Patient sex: M
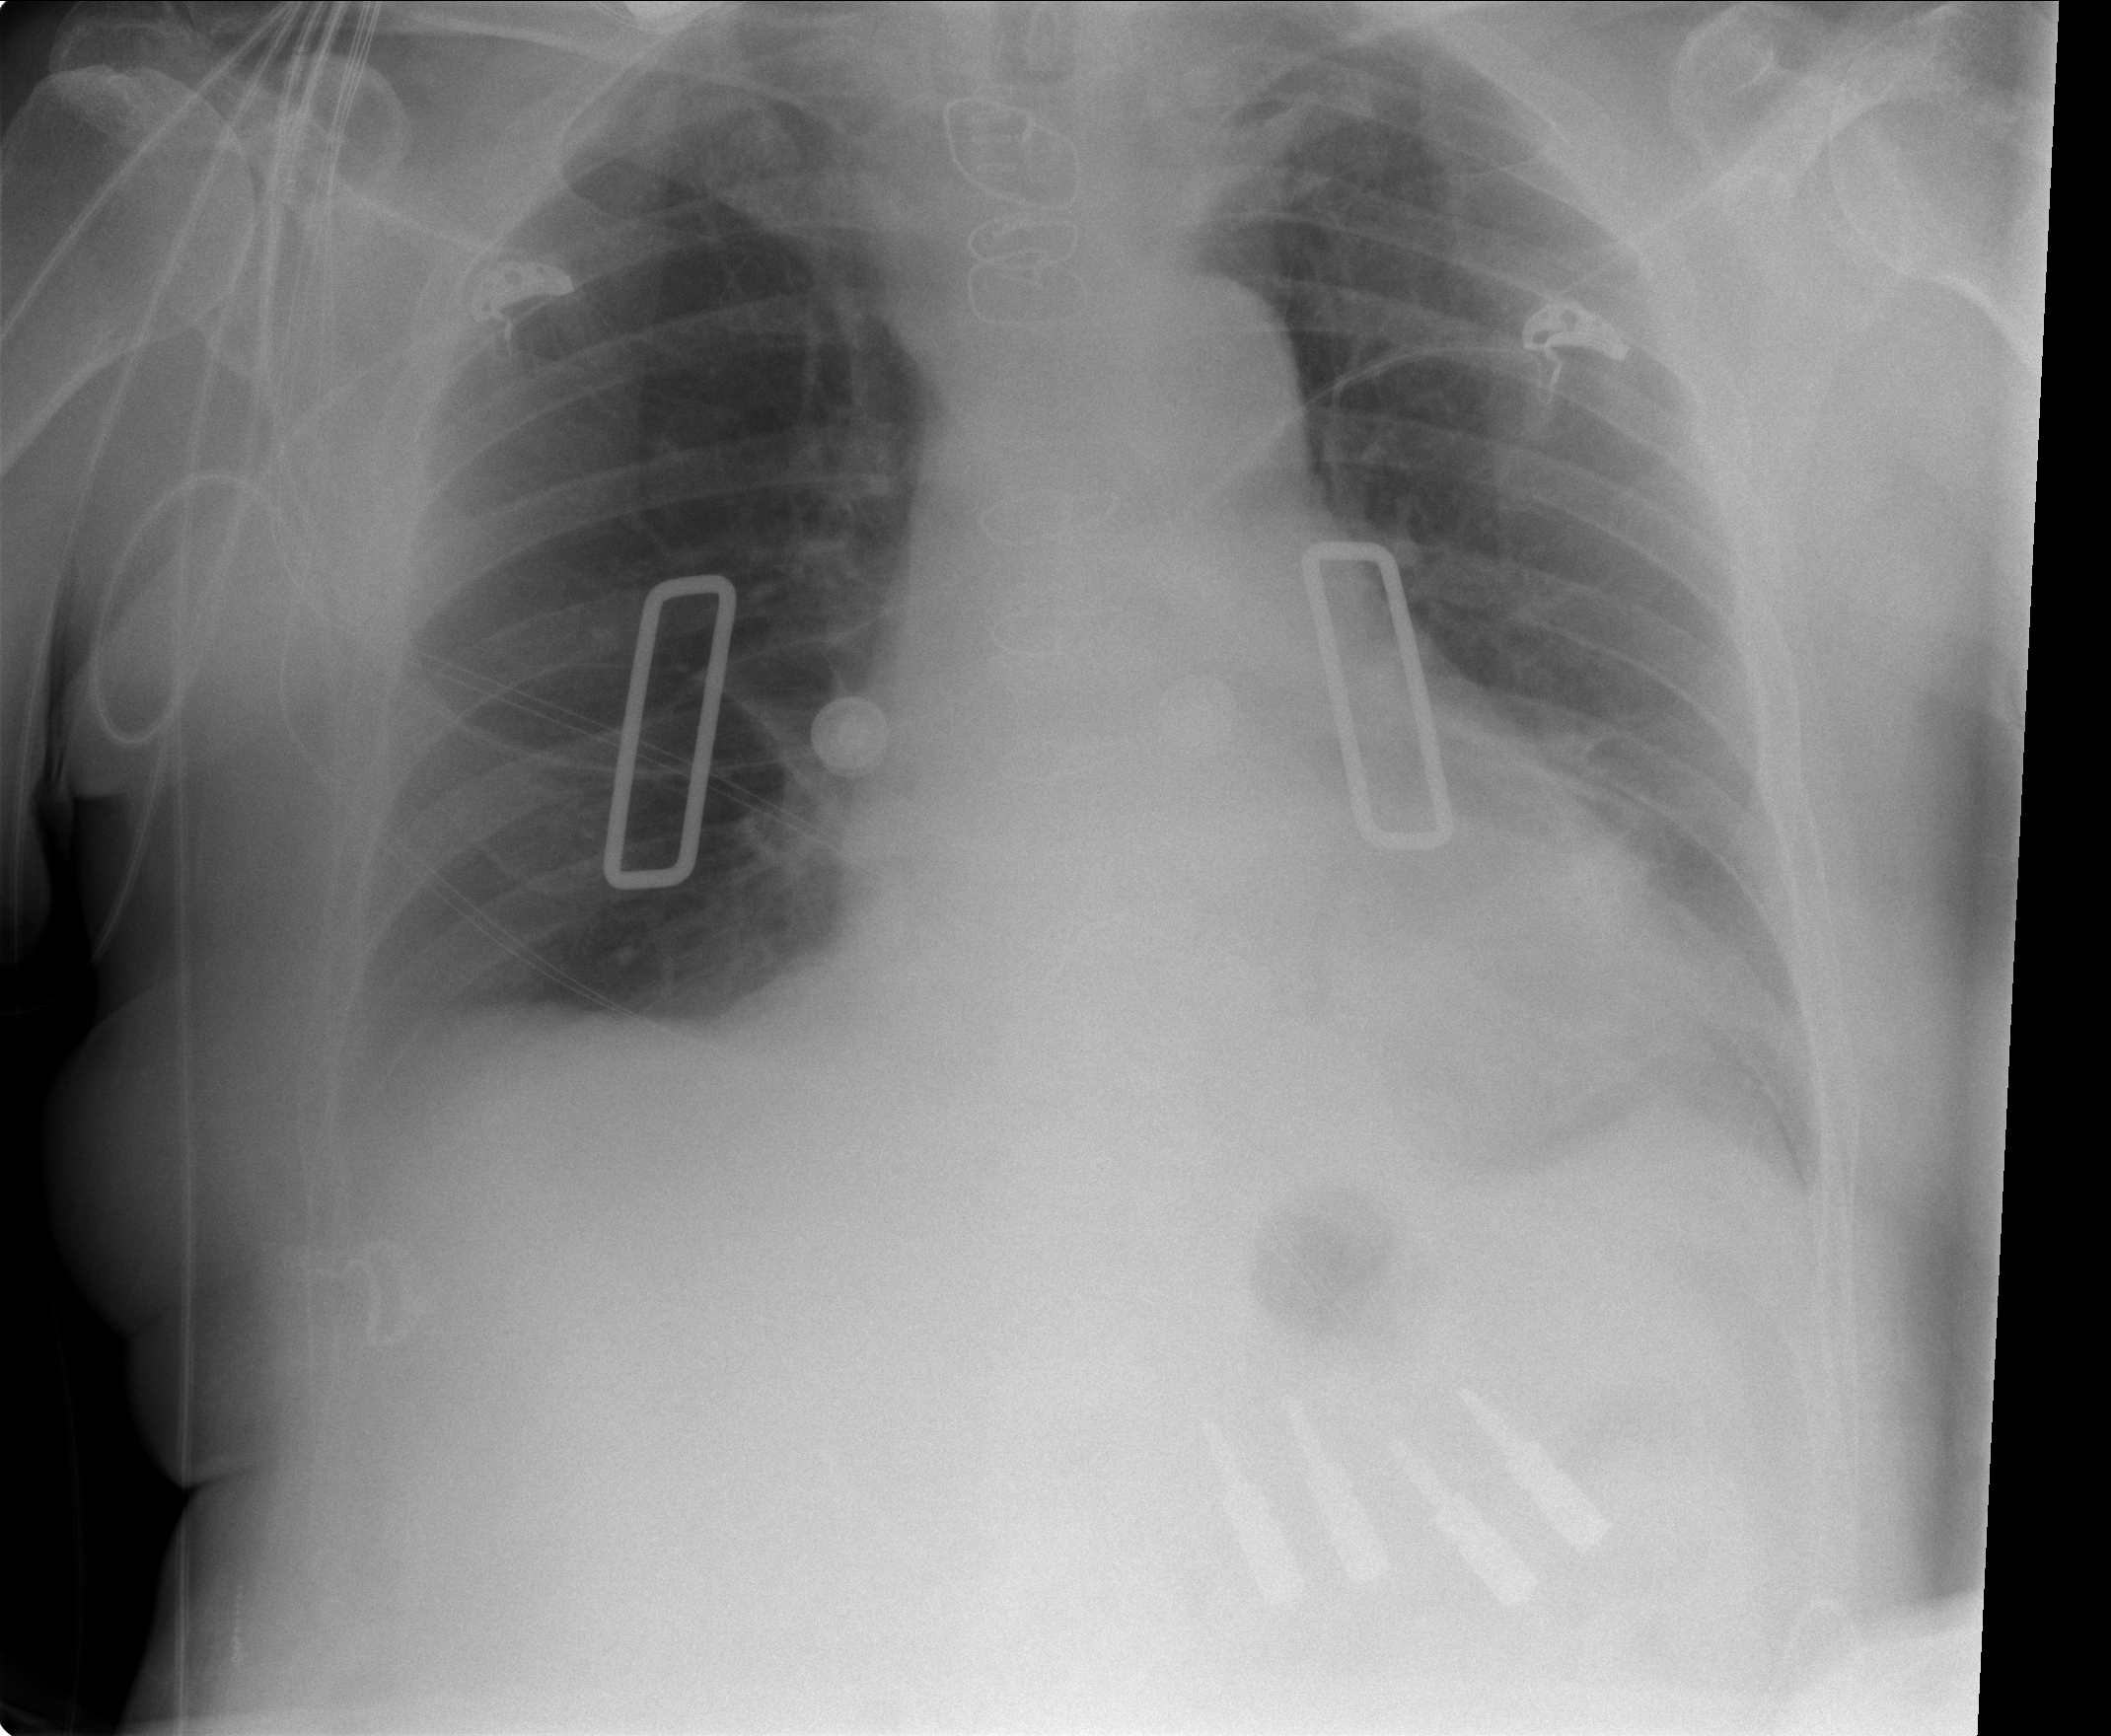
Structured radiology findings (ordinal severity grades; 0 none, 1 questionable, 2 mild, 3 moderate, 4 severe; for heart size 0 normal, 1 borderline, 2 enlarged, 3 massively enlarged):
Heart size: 2
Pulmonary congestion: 0
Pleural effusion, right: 2
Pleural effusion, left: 2
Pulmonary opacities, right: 0
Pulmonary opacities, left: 0
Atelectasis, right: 0
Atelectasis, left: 2